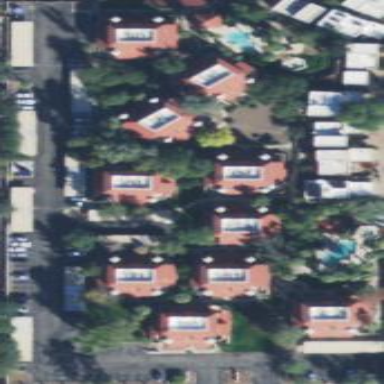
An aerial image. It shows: Residential area with apartments.